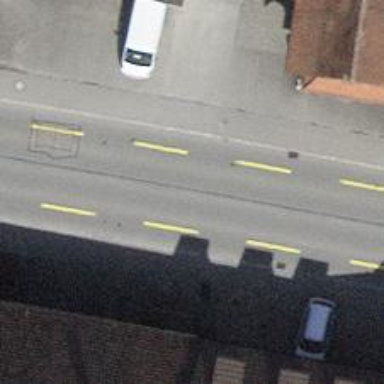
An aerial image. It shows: Primary road with asphalt surface and designated cycle lane.